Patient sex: M
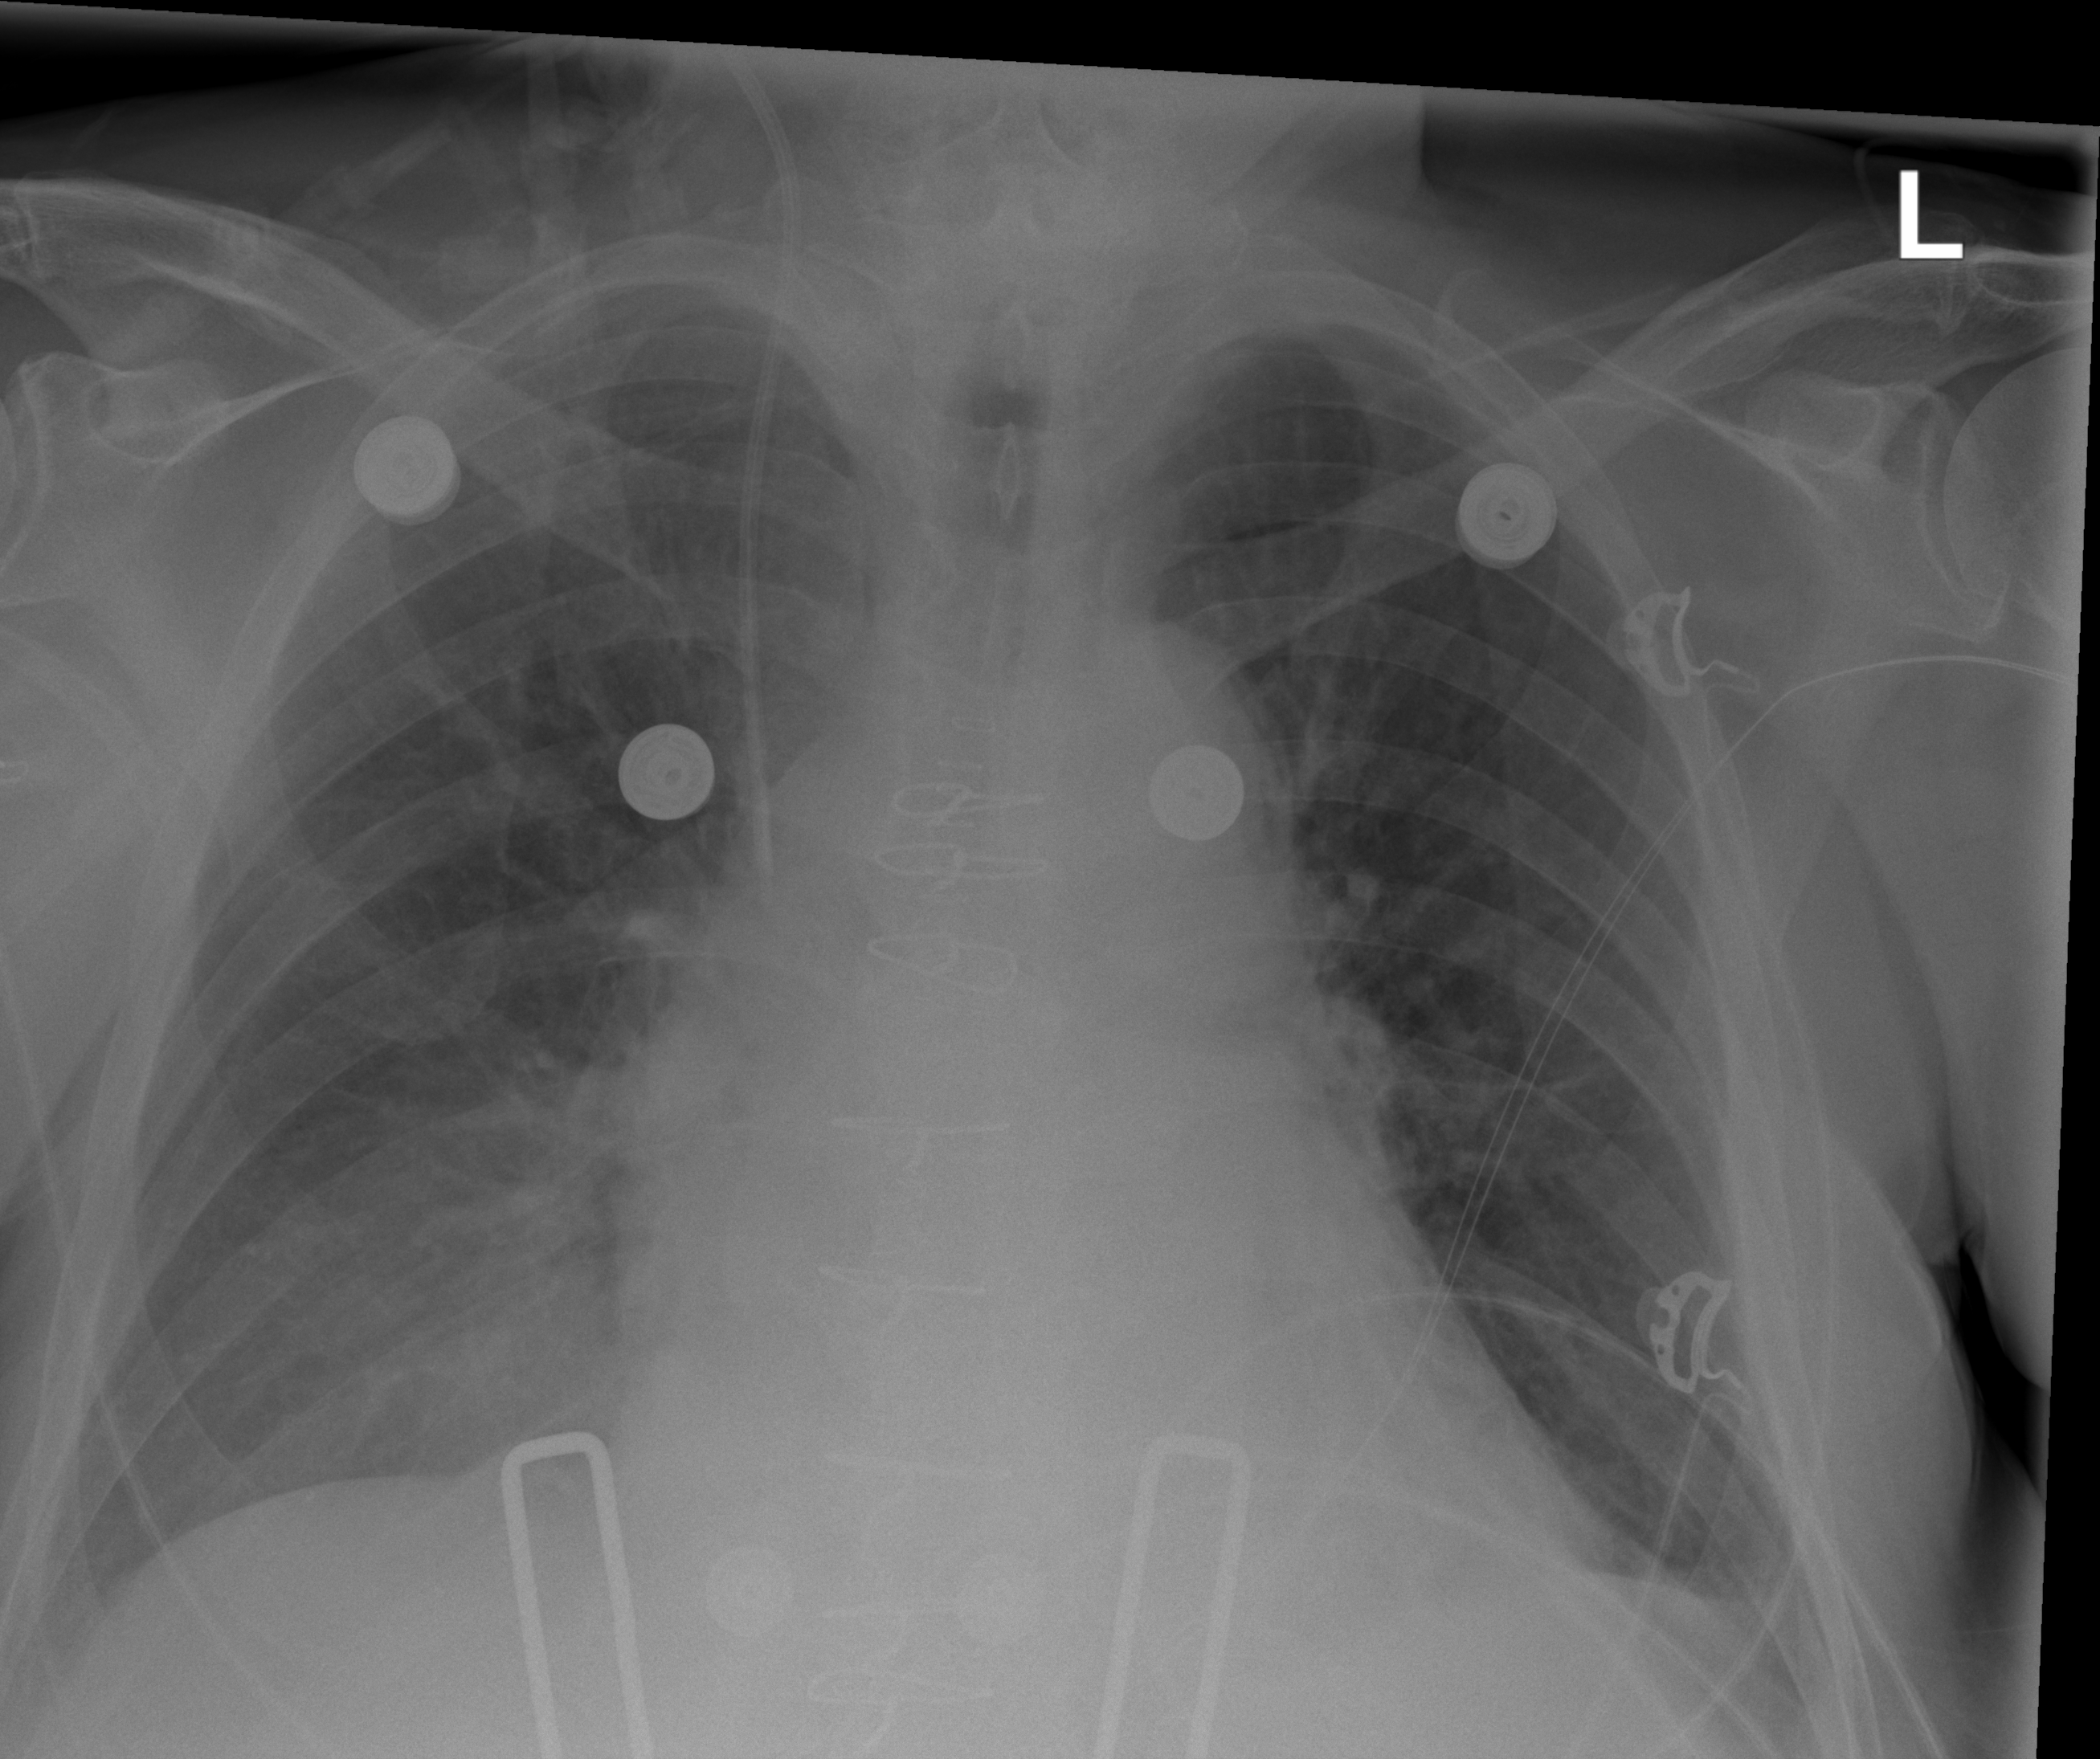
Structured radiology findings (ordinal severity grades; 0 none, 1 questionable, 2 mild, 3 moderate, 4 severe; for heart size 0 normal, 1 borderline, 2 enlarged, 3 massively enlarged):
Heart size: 2
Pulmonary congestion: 2
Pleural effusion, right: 2
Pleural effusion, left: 0
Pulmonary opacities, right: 2
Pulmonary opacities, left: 0
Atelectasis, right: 2
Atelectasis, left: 0